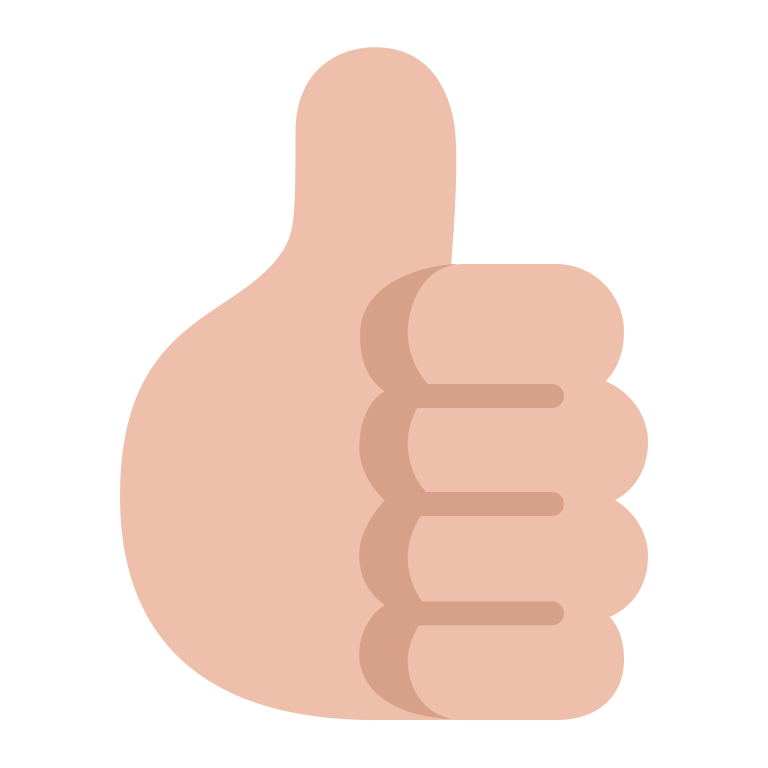
thumbs up flat  light